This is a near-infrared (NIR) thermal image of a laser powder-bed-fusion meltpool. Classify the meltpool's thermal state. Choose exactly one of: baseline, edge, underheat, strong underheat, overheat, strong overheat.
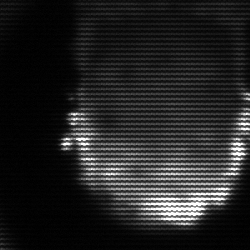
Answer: baseline